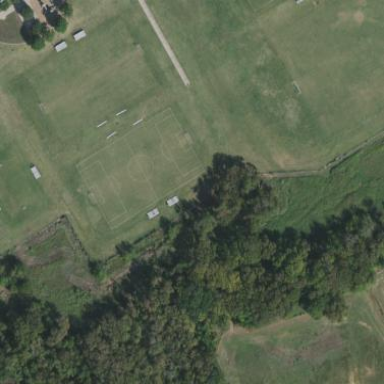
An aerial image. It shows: Soccer pitch for leisureland activities.